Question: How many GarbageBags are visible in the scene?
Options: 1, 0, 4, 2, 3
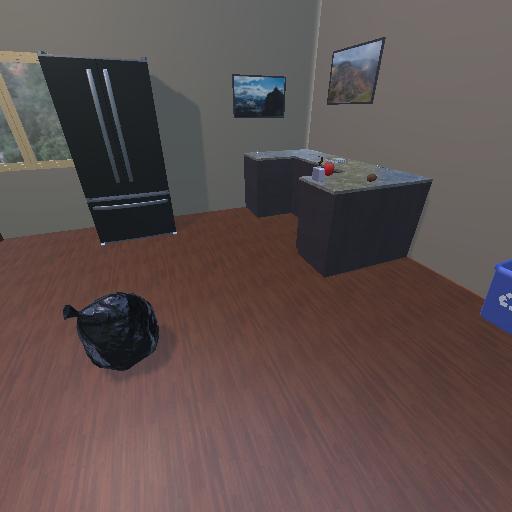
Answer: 1